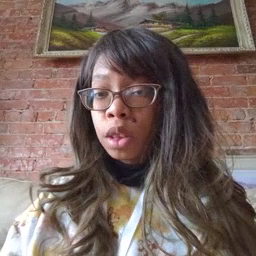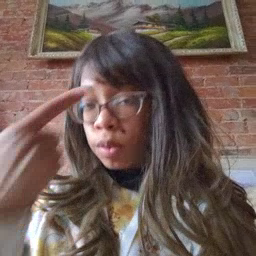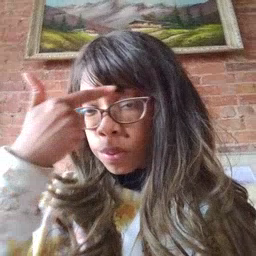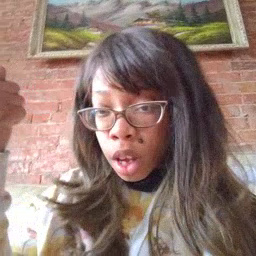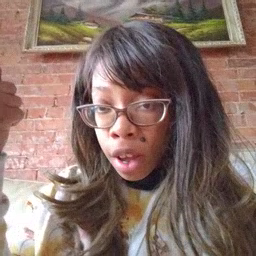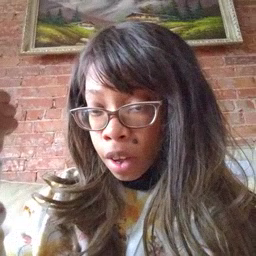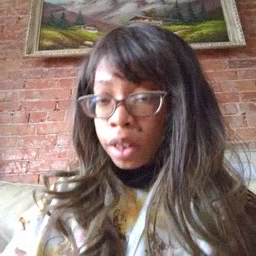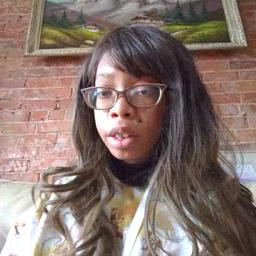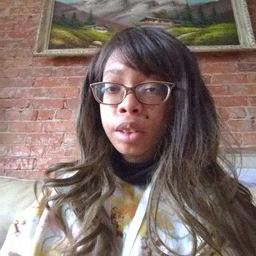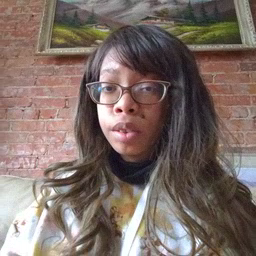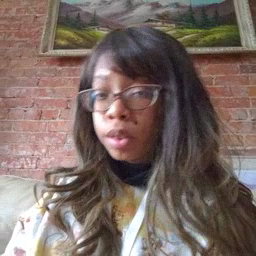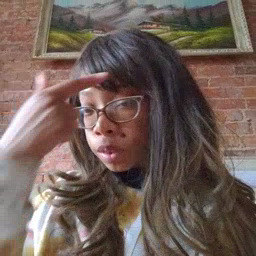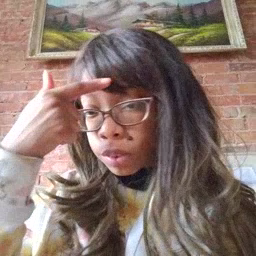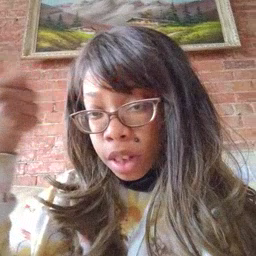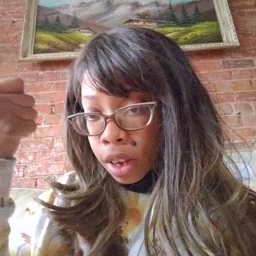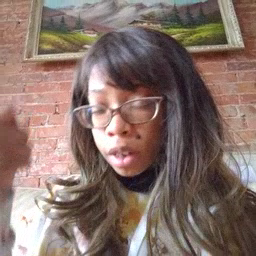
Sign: because